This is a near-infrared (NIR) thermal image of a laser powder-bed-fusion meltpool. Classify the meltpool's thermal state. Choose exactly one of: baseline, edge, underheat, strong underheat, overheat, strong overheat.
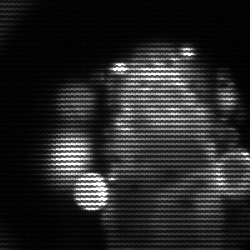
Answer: strong underheat